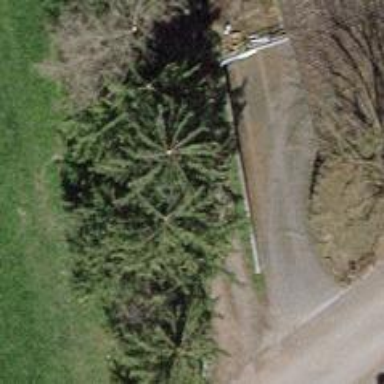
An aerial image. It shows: Evergreen tree with needle-leaved leaves.